Interaction volume radius: 10 \u00c5
Interaction volume height: 15 \u00c5
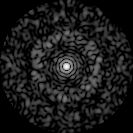
Disorder parameter: 0.8574